Interaction volume radius: 5 \u00c5
Interaction volume height: 30 \u00c5
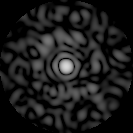
Disorder parameter: 0.8269